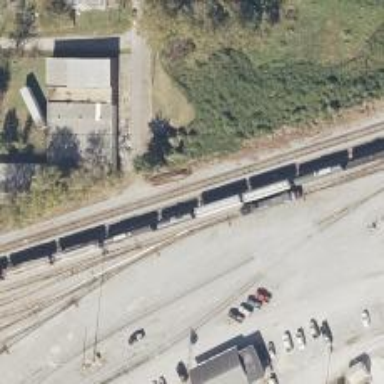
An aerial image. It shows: Railway yard used for servicing trains.